Question: Can anyone tell me how ensembles (like Random Forest, Gradient Boosting, Adaboost) and trees (like Decision Trees) in sklearn (Python) take care of continuous variables ? Are they treated as each individual value when building the trees ? Or are they automatically binned ? If they are binned - what is the logic followed. If they are not binned, I am sure I am missing something. There should be some intelligent binning available (in built?) which will bin the variable values in bins according to class distribution (at least in case of binary classification)
In depth: When I load my arff (millions of rows and few hundred features in a highly skewed data set), in weka, and scroll through the variables/target(binary) plots, I can see that many of them have strong bins (areas where the target is positive). Are these bins i.e >=x <=y automatically picked up by the above models mentioned in sklearn ? See attached picture (if you can see it there are very thin red lines of 6 bars in a variable/target plot)
Will be really grateful for any insight on this
Regards

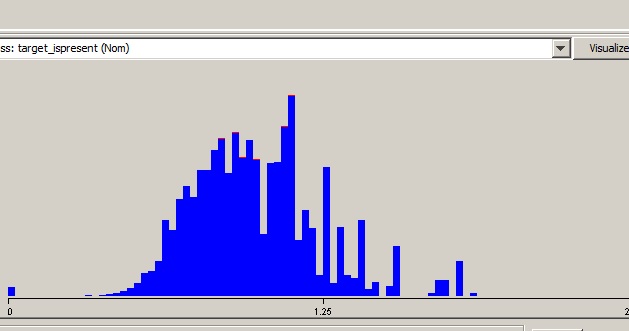
Answer: With the default settings (non-random splits), every time a decision or regression tree is grown by splitting a dataset, the part of the dataset under consideration is sorted by the values of each of the features under consideration in turn (in a random forest or ExtraTrees forest, features may be randomly selected each time). Then the mean of every adjacent pair 'f[i], f[j]' of feature values is considered as a candidate split, except if the pair is less than 1e-7 apart (an arbitrary constant currently hardwired in the code). The best split, according to the Gini/entropy/other split criterion is used to split the dataset into those points with 'f < (f[i] + f[j]) / 2' and those with higher value for 'f'.
I.o.w., no explicit binning is performed.
(I'm not actually much of a decision tree expert, but I did work on the scikit-learn implementation, in particular I optimized the splitting code by writing a faster sorting algorithm for it.)